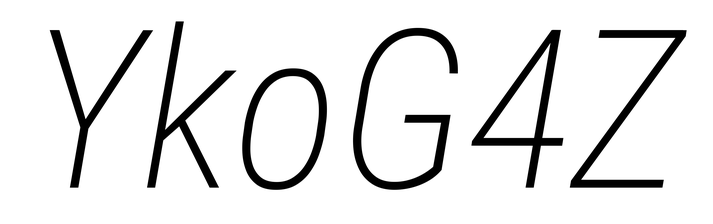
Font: Roboto-Italic_Condensed_ExtraLight_Italic